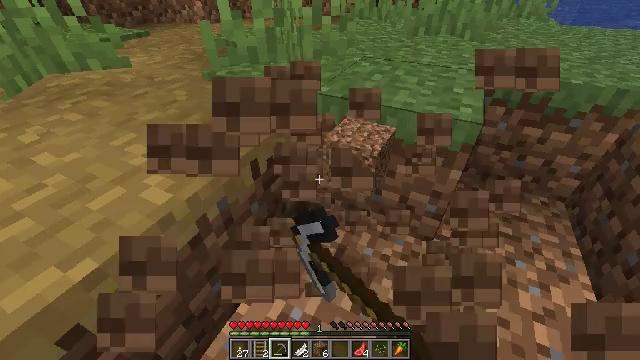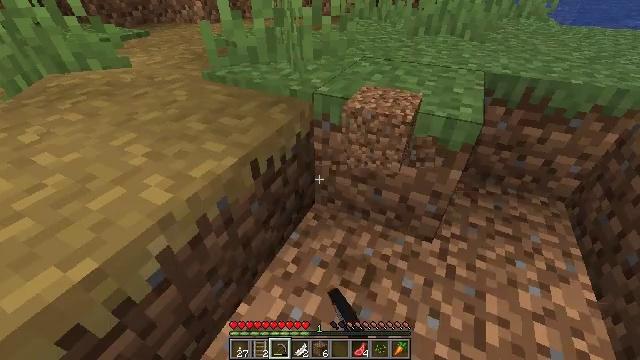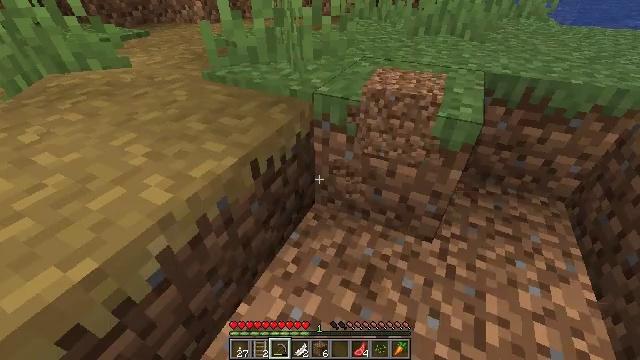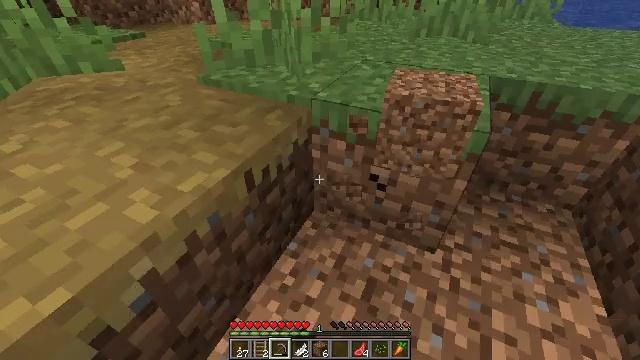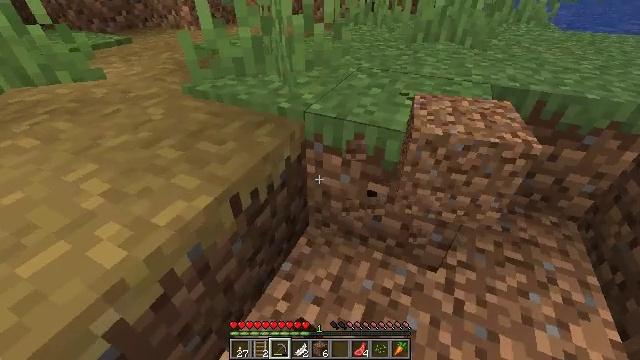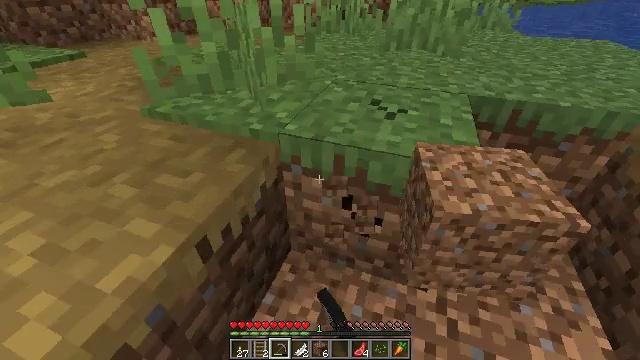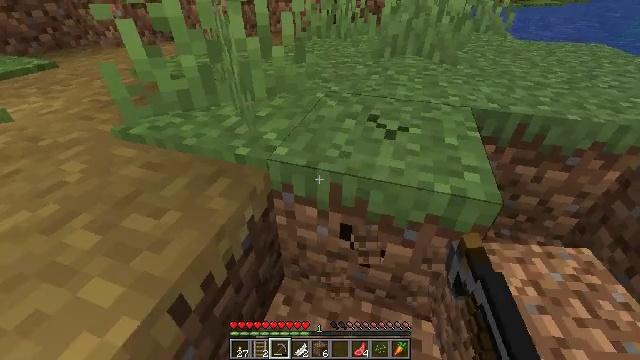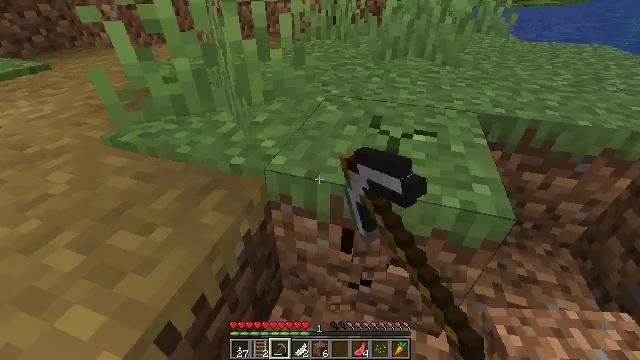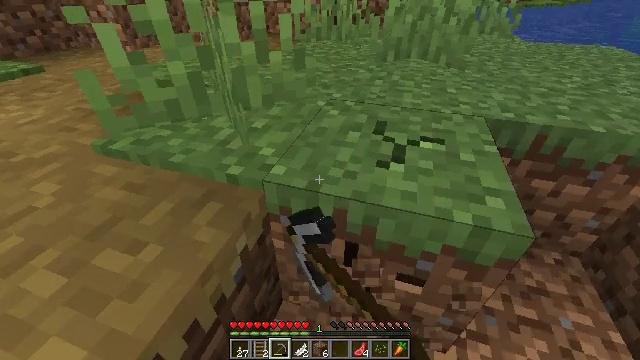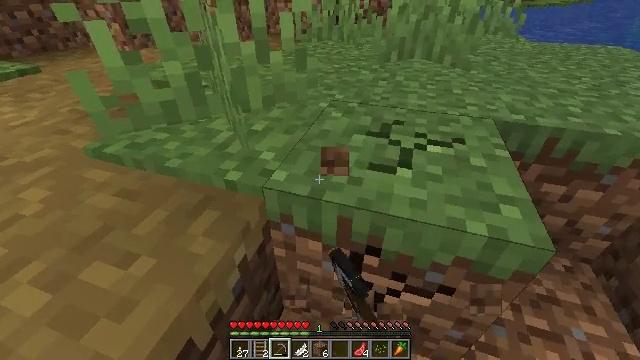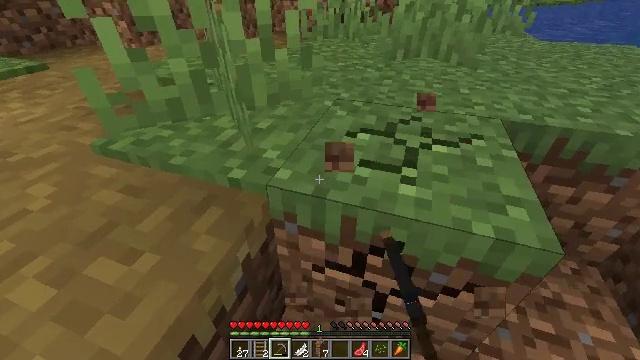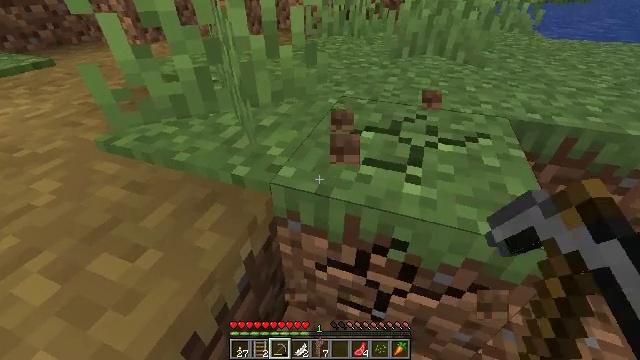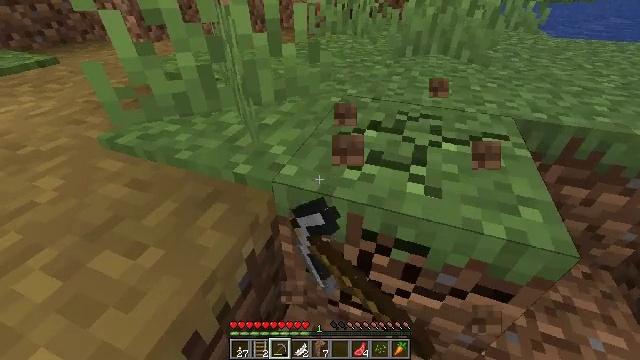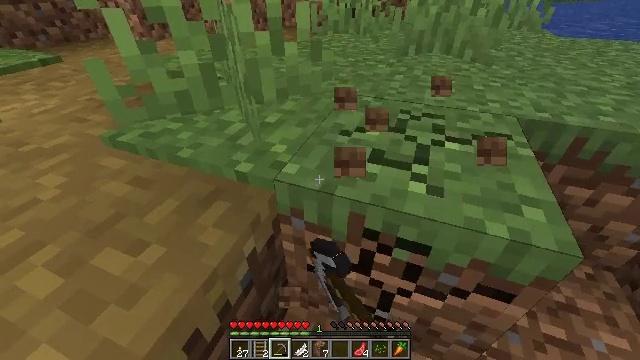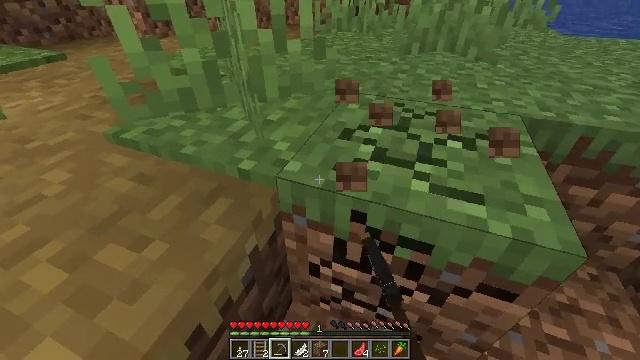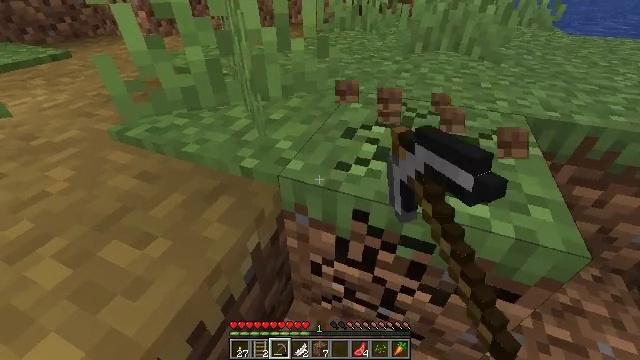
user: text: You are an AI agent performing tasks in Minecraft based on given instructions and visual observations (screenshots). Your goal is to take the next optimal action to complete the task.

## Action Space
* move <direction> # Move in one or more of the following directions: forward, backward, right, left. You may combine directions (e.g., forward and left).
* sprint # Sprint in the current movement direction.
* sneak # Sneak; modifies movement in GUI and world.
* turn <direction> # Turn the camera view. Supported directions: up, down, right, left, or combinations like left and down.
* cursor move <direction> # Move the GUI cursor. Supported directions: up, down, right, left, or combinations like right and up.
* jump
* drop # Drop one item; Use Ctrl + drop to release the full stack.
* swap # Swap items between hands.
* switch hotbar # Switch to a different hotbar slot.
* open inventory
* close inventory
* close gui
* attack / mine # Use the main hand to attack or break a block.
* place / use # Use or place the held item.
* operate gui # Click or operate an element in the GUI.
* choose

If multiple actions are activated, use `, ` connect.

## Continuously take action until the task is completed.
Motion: motion action
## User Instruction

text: Harvest grass block to clear the area.
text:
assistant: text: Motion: attack / mine
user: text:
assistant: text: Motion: attack / mine
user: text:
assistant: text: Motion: move forward, attack / mine
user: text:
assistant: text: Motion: move forward, turn right, attack / mine
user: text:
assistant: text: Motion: move forward, turn right and up, attack / mine
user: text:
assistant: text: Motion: move forward, turn right, attack / mine
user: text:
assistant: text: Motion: attack / mine
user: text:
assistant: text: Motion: attack / mine
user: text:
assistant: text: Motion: attack / mine
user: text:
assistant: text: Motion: turn left, attack / mine
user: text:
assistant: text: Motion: attack / mine
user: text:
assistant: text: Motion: attack / mine
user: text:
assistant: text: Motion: attack / mine
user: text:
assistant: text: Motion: attack / mine
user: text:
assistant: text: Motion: attack / mine
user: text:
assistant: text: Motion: attack / mine
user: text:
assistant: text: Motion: attack / mine
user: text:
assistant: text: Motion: attack / mine
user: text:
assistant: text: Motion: attack / mine
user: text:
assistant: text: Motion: attack / mine
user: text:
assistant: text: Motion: attack / mine
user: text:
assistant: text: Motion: attack / mine
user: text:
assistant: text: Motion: attack / mine
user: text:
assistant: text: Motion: attack / mine
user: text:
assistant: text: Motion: attack / mine